Field crop: maize
Growth stage: 2
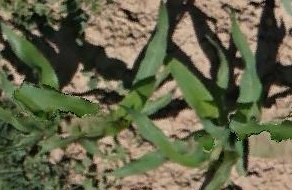
Species: maize